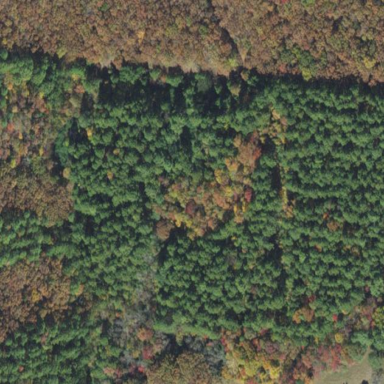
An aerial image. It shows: Woodland with evergreen needle-leaved trees.